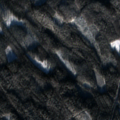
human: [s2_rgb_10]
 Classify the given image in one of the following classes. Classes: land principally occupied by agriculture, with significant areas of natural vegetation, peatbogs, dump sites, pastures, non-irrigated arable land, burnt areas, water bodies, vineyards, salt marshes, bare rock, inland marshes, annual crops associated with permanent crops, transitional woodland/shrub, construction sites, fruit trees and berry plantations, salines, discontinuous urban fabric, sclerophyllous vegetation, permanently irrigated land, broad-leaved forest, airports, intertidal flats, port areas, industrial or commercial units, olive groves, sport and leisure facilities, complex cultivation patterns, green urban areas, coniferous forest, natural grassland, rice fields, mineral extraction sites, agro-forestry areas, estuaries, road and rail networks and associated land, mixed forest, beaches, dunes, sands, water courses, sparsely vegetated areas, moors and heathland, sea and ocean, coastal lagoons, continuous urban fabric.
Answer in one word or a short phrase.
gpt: coniferous forest, mixed forest